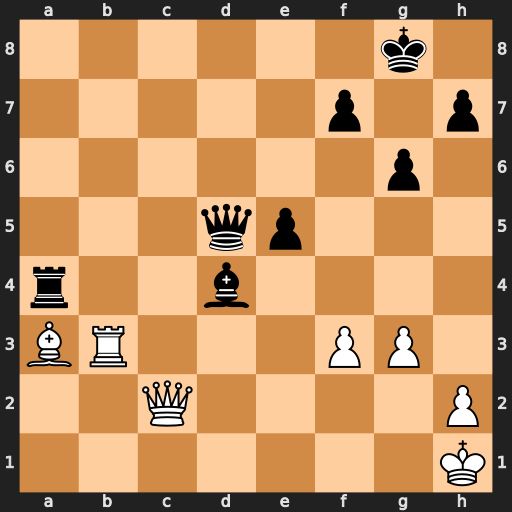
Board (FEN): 6k1/5p1p/6p1/3qp3/r2b4/BR3PP1/2Q4P/7K
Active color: w
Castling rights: -
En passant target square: -
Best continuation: Qc8+ Kg7 Qf8+